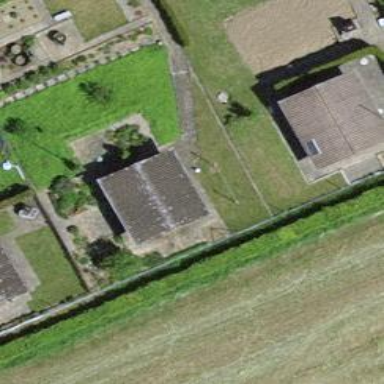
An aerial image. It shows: Allotment house.